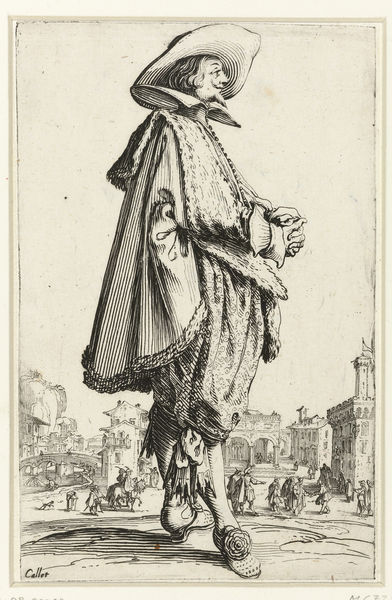
Titel: Edelman met hoed, op de rechterzijde gezien
Künstler: Jacques Callot
Standort: Amsterdam
Institution: Rijksmuseum
Schlagwörter: architecture, church, crowd, hands, hat, palace, people, aristocracy, collar, lace, robe, flowers, print, profile, man, sky, drawing, coat, etching, bridge, town, italy, city, public, cape, cloak, renaissance, ink, buildings, fassade, place, art, ground, shoe, shoes, horse, figure, gloves, fashion, europe, cuff, cuffs, town square, 18th century, citiy, carved, cloack, high class, linotype, shakespear, pantaloons, carbed, fassades, center of town